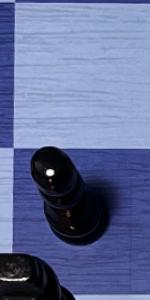
Label: Pawn_Black